Question: I am trying to get histogram from my color (3-channel) image in OpenCV but every time I do the calcHist histogram like this :
'''
//int histSize[3];
//float hranges[2];
//const float* ranges[3];
//int channels[3];
ColorHistogram::ColorHistogram()
{
// Prepare arguments for a color histogram
histSize[0]= histSize[1]= histSize[2]= 256;
hranges[0]= 0.0; // BRG range
hranges[1]= 255.0;
ranges[0]= hranges; // all channels have the same range
ranges[1]= hranges;
ranges[2]= hranges;
channels[0]= 0; // the three channels
channels[1]= 1;
channels[2]= 2;
}
cv::MatND ColorHistogram::getHistogram(const cv::Mat &image)
{
cv::MatND hist;
// Compute histogram
cv::calcHist(&image,
1, // histogram of 1 image only
channels, // the channel used
cv::Mat(), // no mask is used
hist, // the resulting histogram
3, // it is a 3D histogram
histSize, // number of bins
ranges // pixel value range
);
return hist;
}
'''

When I try to fed the result to for instance 'cv::minMaxLoc' I get an unhandled exception.
'''
cv::Mat ColorHistogram::getHistogramImage(const cv::Mat &image){
// Compute histogram first
cv::MatND hist = getHistogram(image);
// Get min and max bin values
double maxVal=0;
double minVal=0;
cv::minMaxLoc(hist, &minVal, &maxVal, 0, 0);
//....
}
'''
I don't know if this is important but I get this error in console:
> OpenCV Error: Assertion failed (img.dims <= 2) in unknown function,
file
C:\slave\WinInstallerMegaPack\src\opencv\modules\core\src\stat.cpp,
line 788
and my 'image''s 'dims = 2'
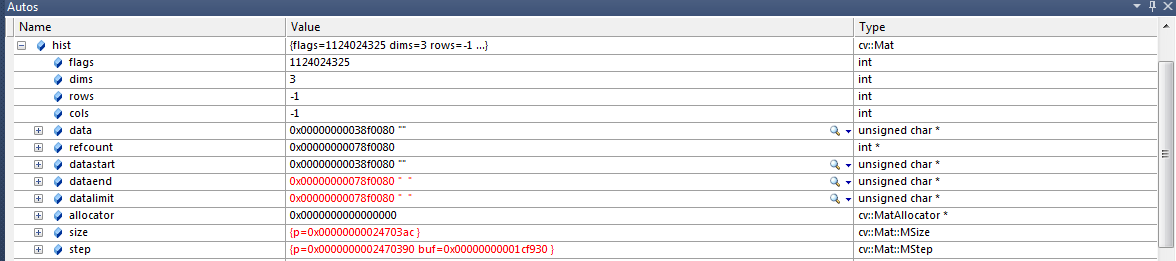
Answer: You can't call 'minMaxLoc' with a 3D histogram (i.e., 'hist.dims == 3' is true) unfortunately. Below is the code for 'minMaxLoc':
'''
void cv::minMaxLoc( InputArray _img, double* minVal, double* maxVal,
Point* minLoc, Point* maxLoc, InputArray mask )
{
Mat img = _img.getMat();
CV_Assert(img.dims <= 2); // <-- This is the line that is asserting for you...
minMaxIdx(_img, minVal, maxVal, (int*)minLoc, (int*)maxLoc, mask);
if( minLoc )
std::swap(minLoc->x, minLoc->y);
if( maxLoc )
std::swap(maxLoc->x, maxLoc->y);
}
'''
You'll have to search for the min and max values in your 3D histogram manually. You may be able to use the <URL>.